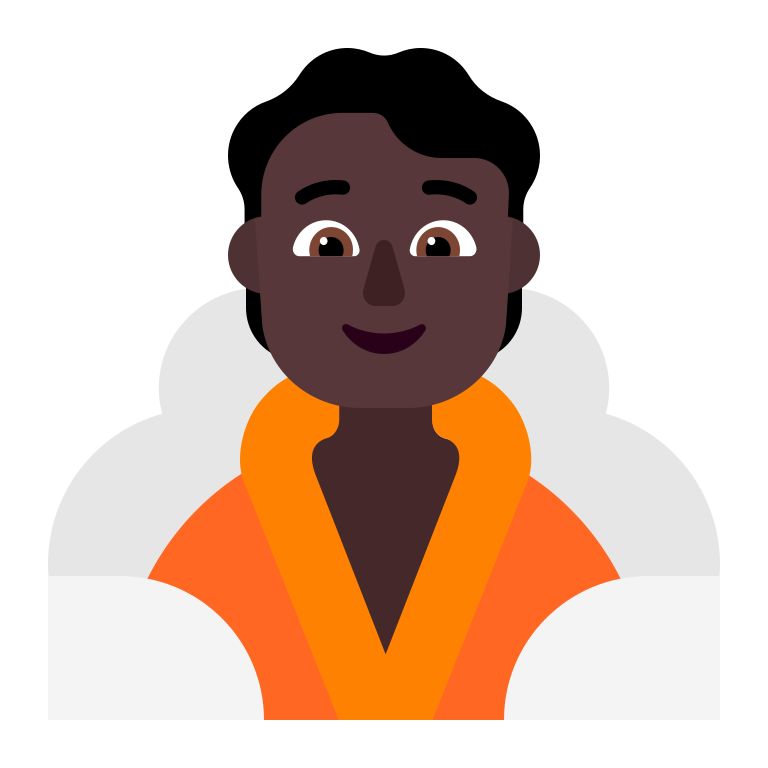
person in steamy room flat dark